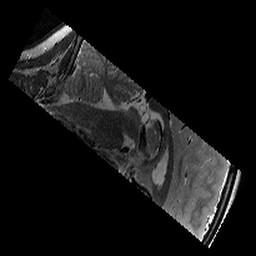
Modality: T2w
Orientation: sagittal
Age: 13
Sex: male
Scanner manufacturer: siemens
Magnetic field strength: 3 T
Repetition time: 8.46 s
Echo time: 0.067 s